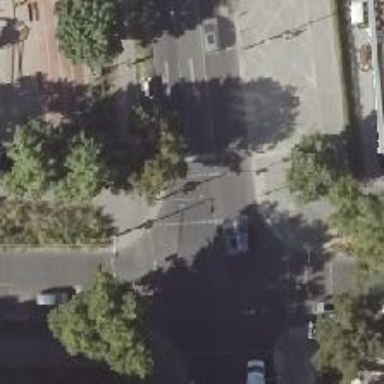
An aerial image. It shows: Road crossing with traffic signals.